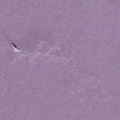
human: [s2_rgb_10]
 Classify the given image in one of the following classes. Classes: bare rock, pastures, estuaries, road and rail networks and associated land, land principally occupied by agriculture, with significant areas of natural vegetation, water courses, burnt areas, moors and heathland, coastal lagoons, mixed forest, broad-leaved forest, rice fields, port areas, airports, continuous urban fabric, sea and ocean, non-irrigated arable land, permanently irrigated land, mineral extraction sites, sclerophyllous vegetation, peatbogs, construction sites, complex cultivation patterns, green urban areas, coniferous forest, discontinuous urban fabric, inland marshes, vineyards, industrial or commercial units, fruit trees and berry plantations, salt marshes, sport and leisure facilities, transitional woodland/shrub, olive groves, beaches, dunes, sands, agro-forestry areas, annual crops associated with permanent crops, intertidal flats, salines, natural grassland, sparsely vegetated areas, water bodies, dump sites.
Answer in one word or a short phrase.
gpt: sea and ocean